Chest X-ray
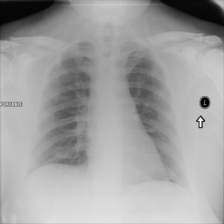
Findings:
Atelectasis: negative
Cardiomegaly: negative
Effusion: negative
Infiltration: negative
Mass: negative
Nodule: negative
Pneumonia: negative
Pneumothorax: negative
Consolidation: negative
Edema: negative
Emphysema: negative
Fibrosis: negative
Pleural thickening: negative
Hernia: negative